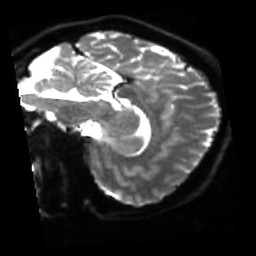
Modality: sbref
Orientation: sagittal
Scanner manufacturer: siemens
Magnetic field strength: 3 T
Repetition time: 4 s
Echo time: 0.0594 s